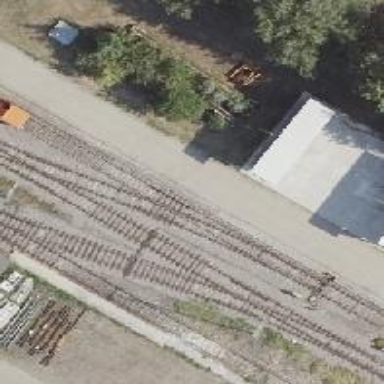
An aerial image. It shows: Electrified rail passing through service yard.